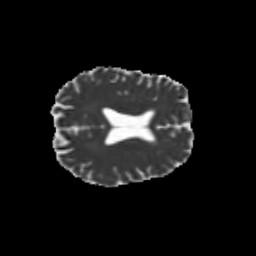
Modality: MD
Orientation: axial
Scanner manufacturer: siemens
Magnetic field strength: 3 T
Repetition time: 9.2 s
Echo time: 0.084 s